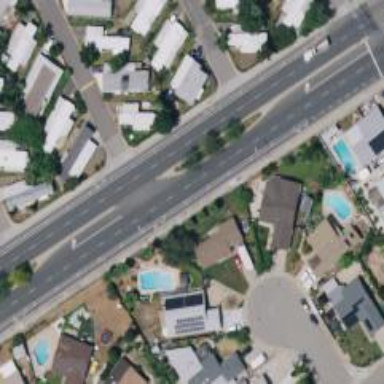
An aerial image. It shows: Secondary road with asphalt surface.